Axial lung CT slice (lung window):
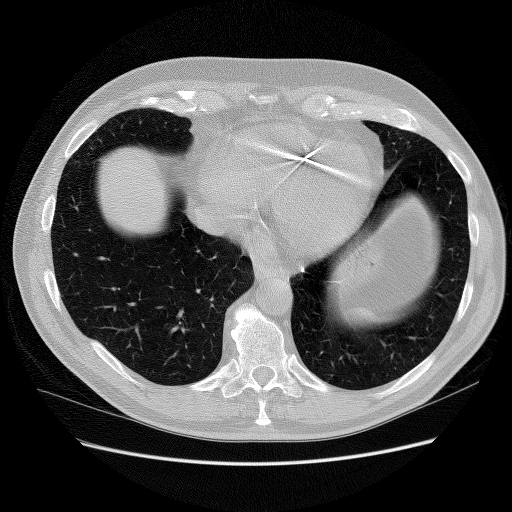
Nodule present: no